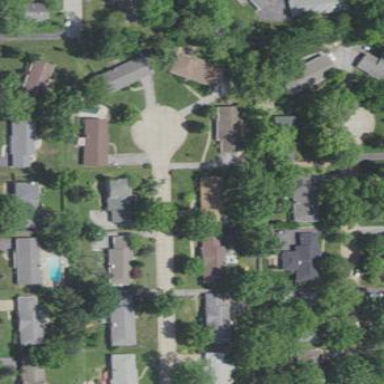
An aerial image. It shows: Residential area consisting of single-family homes.